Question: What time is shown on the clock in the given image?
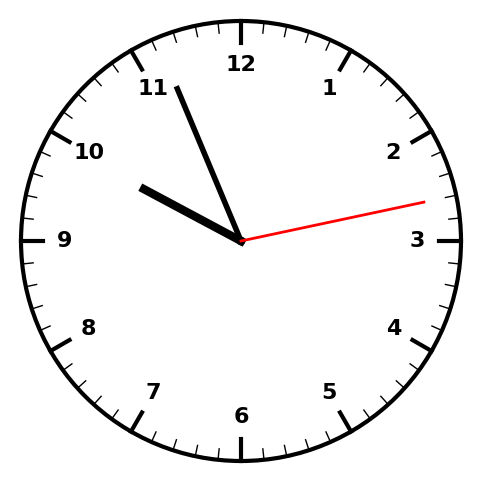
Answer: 09:56:13